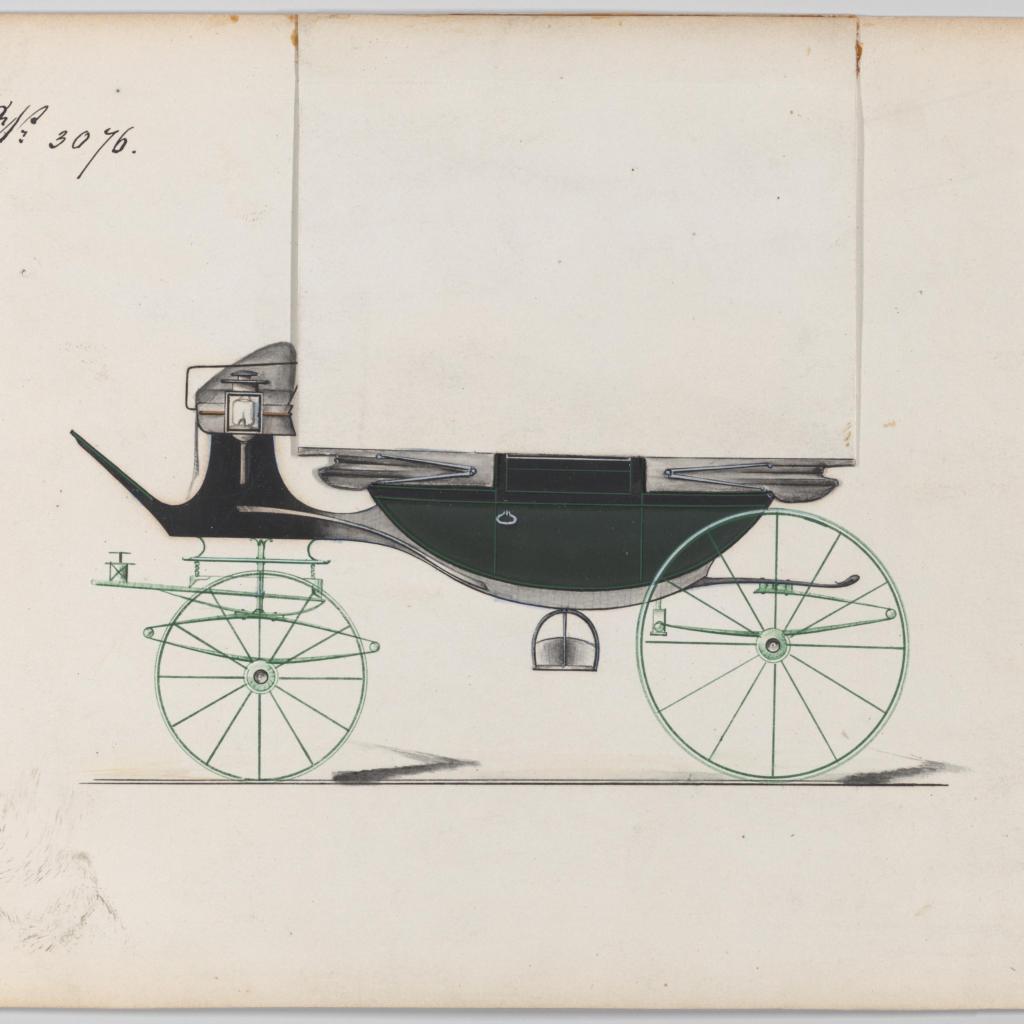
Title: Design for Landau, No. 3076
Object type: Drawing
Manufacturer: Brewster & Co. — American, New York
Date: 1874
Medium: Pen and black ink, watercolor and gouache with gum arabic
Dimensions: sheet: 7 1/16 x 9 7/8 in. (17.9 x 25.1 cm)
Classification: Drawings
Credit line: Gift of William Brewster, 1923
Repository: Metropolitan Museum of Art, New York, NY